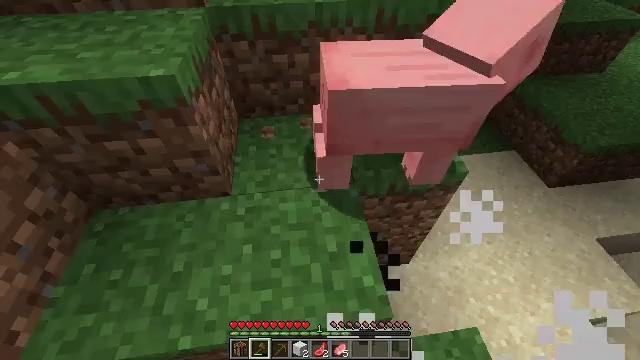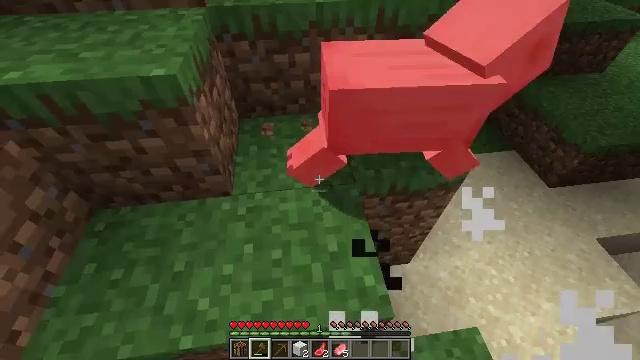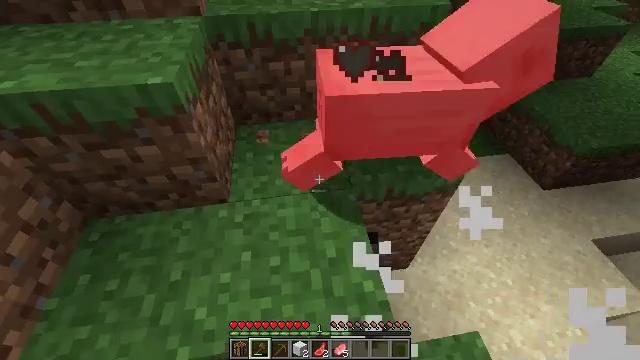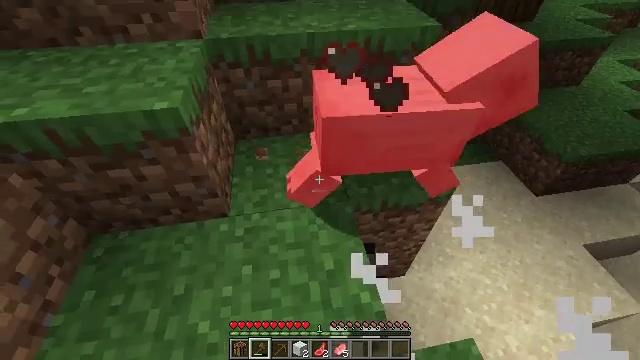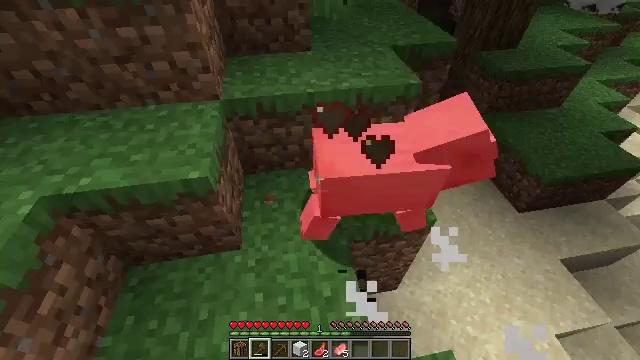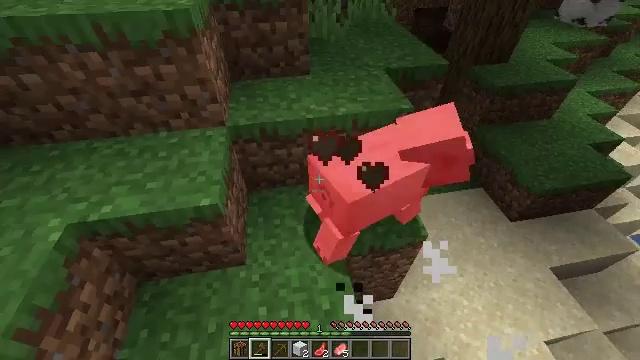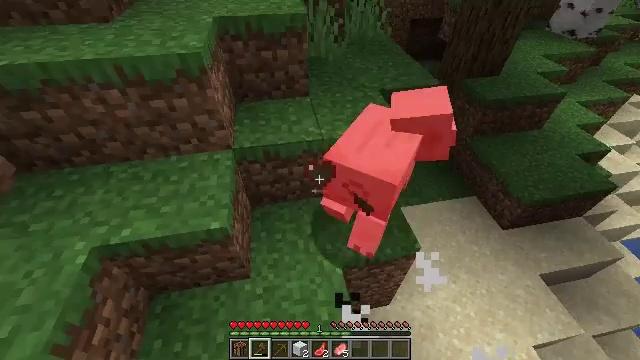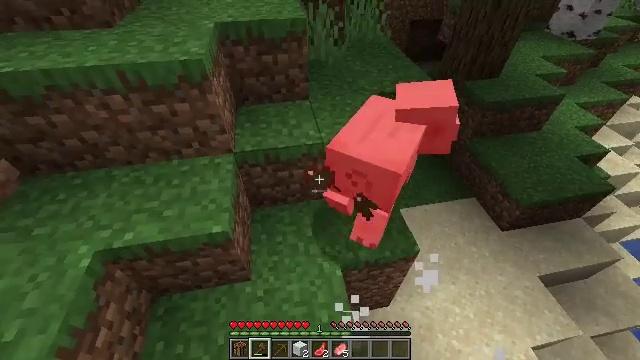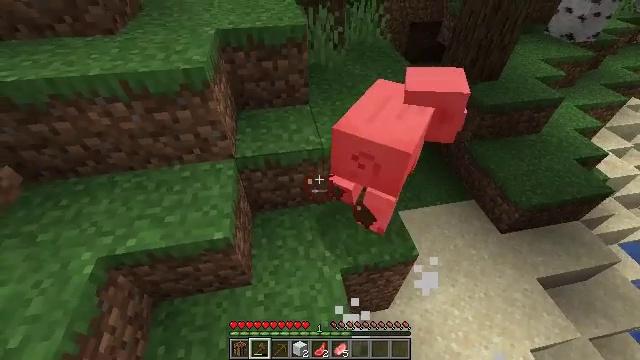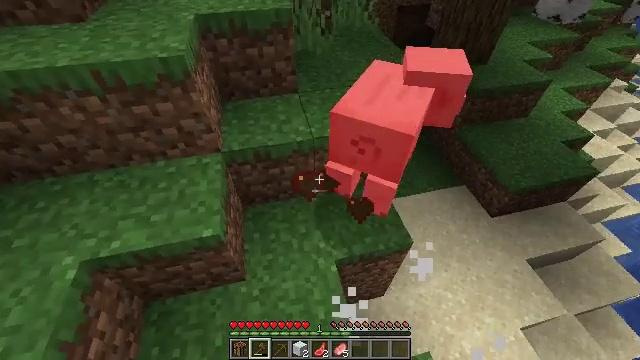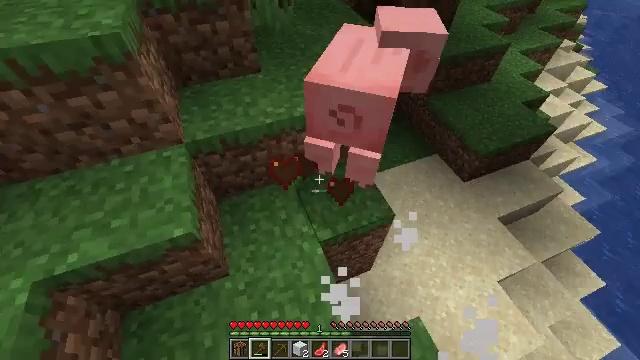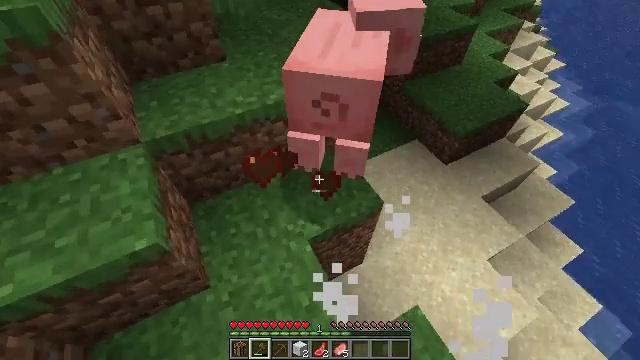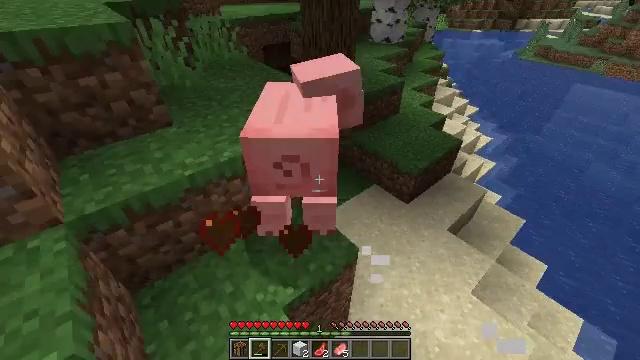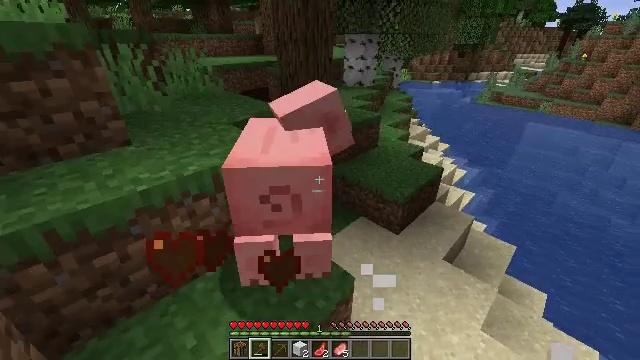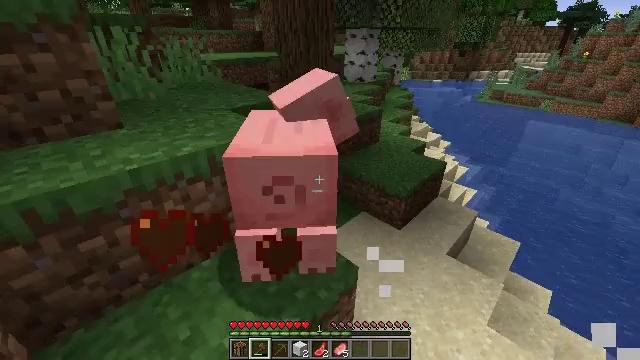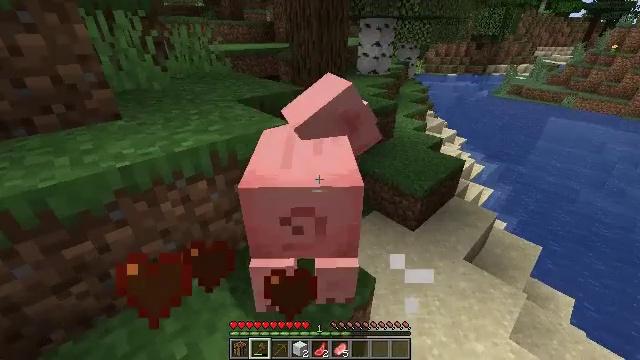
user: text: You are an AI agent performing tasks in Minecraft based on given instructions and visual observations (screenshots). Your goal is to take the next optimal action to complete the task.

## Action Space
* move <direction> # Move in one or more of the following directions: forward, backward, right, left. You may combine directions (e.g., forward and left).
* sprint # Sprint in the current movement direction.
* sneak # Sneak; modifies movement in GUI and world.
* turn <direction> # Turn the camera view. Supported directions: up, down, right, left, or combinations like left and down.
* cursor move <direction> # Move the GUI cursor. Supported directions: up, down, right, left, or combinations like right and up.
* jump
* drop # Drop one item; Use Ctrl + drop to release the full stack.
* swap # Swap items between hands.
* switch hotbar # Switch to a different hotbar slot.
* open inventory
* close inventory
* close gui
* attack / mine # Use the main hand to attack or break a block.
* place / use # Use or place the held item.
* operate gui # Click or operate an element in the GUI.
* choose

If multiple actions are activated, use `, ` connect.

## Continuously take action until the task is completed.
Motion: motion action
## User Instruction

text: Kill mobs.
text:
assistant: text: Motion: no_op
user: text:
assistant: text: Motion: turn right and up
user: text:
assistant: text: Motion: turn up, jump
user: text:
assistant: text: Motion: jump
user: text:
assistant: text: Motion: jump
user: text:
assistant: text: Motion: jump
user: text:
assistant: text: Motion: move forward, jump
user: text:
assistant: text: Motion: move forward, jump
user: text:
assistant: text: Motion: move forward, turn right and down
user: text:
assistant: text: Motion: move forward, turn right and down
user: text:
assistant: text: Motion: move forward, turn right
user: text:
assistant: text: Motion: move forward, turn right and up
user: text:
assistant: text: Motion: turn right and up
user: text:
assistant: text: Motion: no_op
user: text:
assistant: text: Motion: move forward, turn left and down
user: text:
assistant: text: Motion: move forward, turn left and down
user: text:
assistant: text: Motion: move forward, turn left and down
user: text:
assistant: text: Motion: move forward, turn left and down, attack / mine
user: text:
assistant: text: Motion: move forward, turn down, attack / mine
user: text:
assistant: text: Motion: attack / mine
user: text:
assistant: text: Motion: turn right and down, attack / mine
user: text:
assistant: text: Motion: turn right and down
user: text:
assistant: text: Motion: no_op